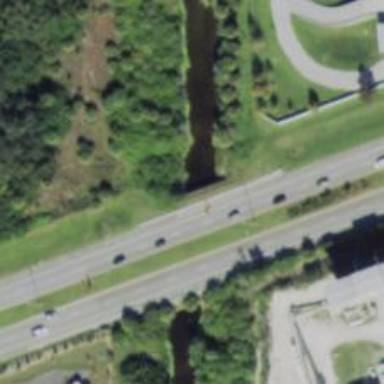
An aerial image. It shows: Canal culvert running through tunnel.